Question: Developing an application where I must highlight characters inputted in an 'input[type=text]'. Characters can be 'spaces' and 'tabs' too. That is a reason I do not want to give a color to a text, but a background color, so that my users know that there's something written inside an element.
I have got nothing to aid you answering, but the hand-made picture of what I want to achieve and a jsfiddle link where I will try along with people who don't mind helping me <URL> my goal for free.

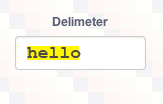
Answer: ## ::first-line pseudo-element (for Webkit browsers)
One option is using <URL> pseudo-element, as follows:
'''
input[type="text"]::first-line {
background-color: gold;
}
'''
<URL>.
I should note that this works on <URL> including Safari, Chrome and Opera15+.
According to <URL>:
> <URL>.
However <URL> states that:
> <URL>In CSS, the '::first-line' pseudo-element can only have an effect when
attached to a block-like container such as a block box, ,
table-caption, or table-cell.
Hence, based on CSS level 3 spec '::first-line' is applicable to 'inline-block' elements. Since Webkit based web browsers display '<input>' element as 'inline-block' we can use the pseudo-element on 'input's in order to select the text.
Whereas some other web browsers (including Firefox) display 'input' as 'inline' and this is why '::first-line' has no effect on 'input' elements on such web browsers.
I've made up a tiny test to <URL> element.
## Multiple text-shadow values
This doesn't seem to be a real solution, but we can fake the effect by using multiple 'text-shadow' values as follows:
'''
input[type="text"] {
text-shadow: 0 0 50px gold,
0 0 50px gold,
0 0 50px gold,
0 0 50px gold,
0 0 50px gold,
0 0 50px gold,
0 0 50px gold,
0 0 50px gold,
0 0 50px gold,
0 0 50px gold;
}
'''
<URL>
## Content Editable <div> & ::first-line
As an option, you can use 'contenteditable' attribute for a '<div>' element, and use 'appearance' property to apply the useragent default stylesheet of text inputs to the '<div>' element, as follows:
'''
<div contenteditable="true" class="text-input form-control">
text with background-color
</div>
'''
Then, you can use ':first-line' pseudo-element to assign the background color:
'''
.text-input {
display: inline-block;
width: auto;
min-width: 200px;
-webkit-appearance: textfield;
-moz-appearance: textfield;
appearance: textfield;
white-space: nowrap;
}
.text-input:first-line {
background-color: gold;
}
'''
<URL>
- '<div>'
'''
$('.text-input').keypress(function(e){
if (event.keyCode == 10 || event.keyCode == 13) {
e.preventDefault();
// Submit the form
}
});
'''
<URL>.
- You have to get the content of the '<div>' and assign that value to a hidden '<input>' element on submitting the form via JavaScript. For instance, check the link below:- <URL>
## Redesign entirely by JavaScript
Finally, you can use JavaScript to create/adjust the beneath the input element.
In this approach, we wrap the '<input>' by a 'relative' positioned wrapper having a colored child and then we remove the input from document normal flow by using 'absolute' positioning and put that over the colored box.
As we start typing in the text input, the same content will be inserted to the nether colored box, So the width of the colored box matches the width of the text.
And one more thing:
The input shouldn't have any border, background or even default 'appearance'. And it's better to wrap the colored box itself by another element, and apply the proper styles to that element to make it look like a real input element.
Here is <URL>. It may not look good for the '<input>' elements as it's designed for '<textarea>'s.